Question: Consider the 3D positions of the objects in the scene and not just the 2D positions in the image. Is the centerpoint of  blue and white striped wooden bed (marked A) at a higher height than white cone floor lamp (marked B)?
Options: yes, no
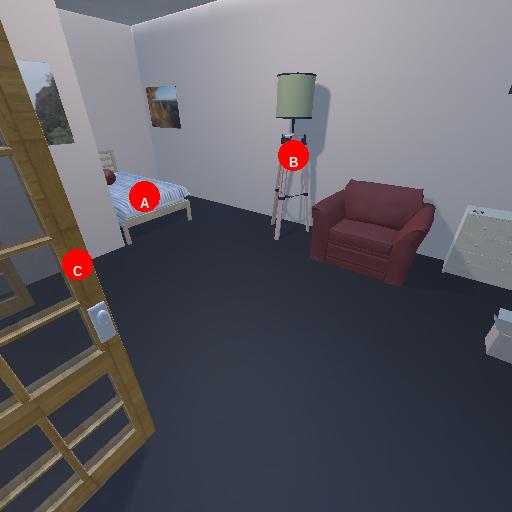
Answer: yes